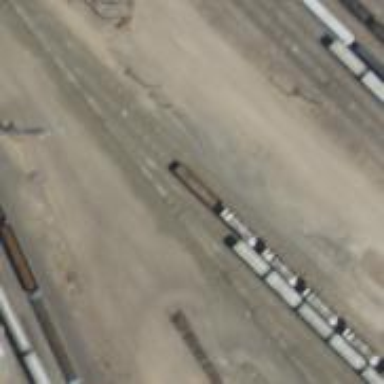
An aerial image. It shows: Railway siding with rails.